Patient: sex F, age 60
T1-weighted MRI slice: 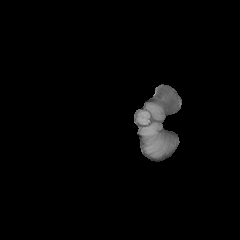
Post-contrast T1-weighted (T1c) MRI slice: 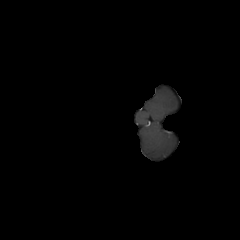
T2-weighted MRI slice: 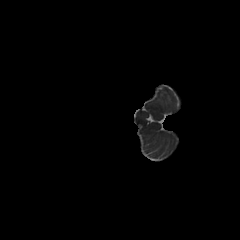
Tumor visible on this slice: no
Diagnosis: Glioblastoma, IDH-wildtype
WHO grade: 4